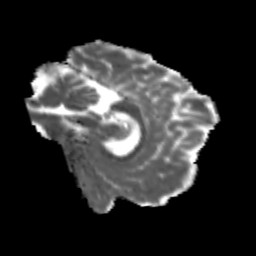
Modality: MD
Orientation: sagittal
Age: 20
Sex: female
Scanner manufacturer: siemens
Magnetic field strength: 3 T
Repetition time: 3.5 s
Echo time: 0.113 s